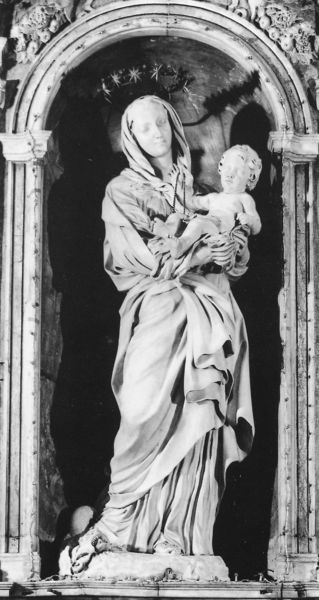
Titel: Die Unbefleckte Empfängnis
Künstler: Giuseppe Mazzuoli
Standort: Siena, S. Martino (EU - I - Toskana)
Schlagwörter: fuß, hand, himmel, nackt, umhang, weiß, frau, marmor, säule, tuch, ornament, arm, barock, falten, halten, sockel, stehen, stein, kirche, figur, gewand, haare, stehend, kind, mutter, gotik, renaissance, skulptur, statue, bein, bogen, italien, kette, detail, bildhauerei, faltenwurf, plastik, podest, tor, foto, nische, arkade, strahlen, sterne, kranz, heiligenschein, nimbus, christus, jesus, maria, madonna, hält, jesuskind, madonna mit kind, strahlenkranz, gewnd, socel, sternenkranz, kfuß, marfia